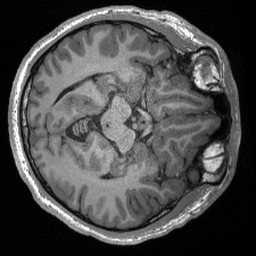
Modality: T1w
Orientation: axial
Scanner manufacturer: siemens
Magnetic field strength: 3 T
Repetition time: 2.4 s
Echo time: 0.00213 s